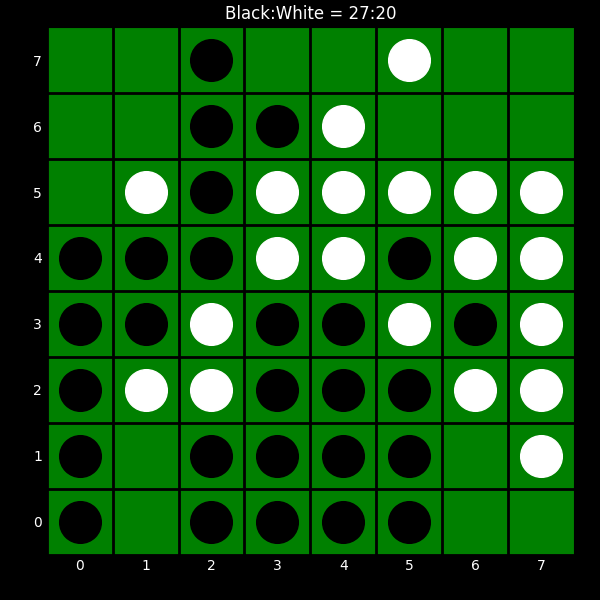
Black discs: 27
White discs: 20